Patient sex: M
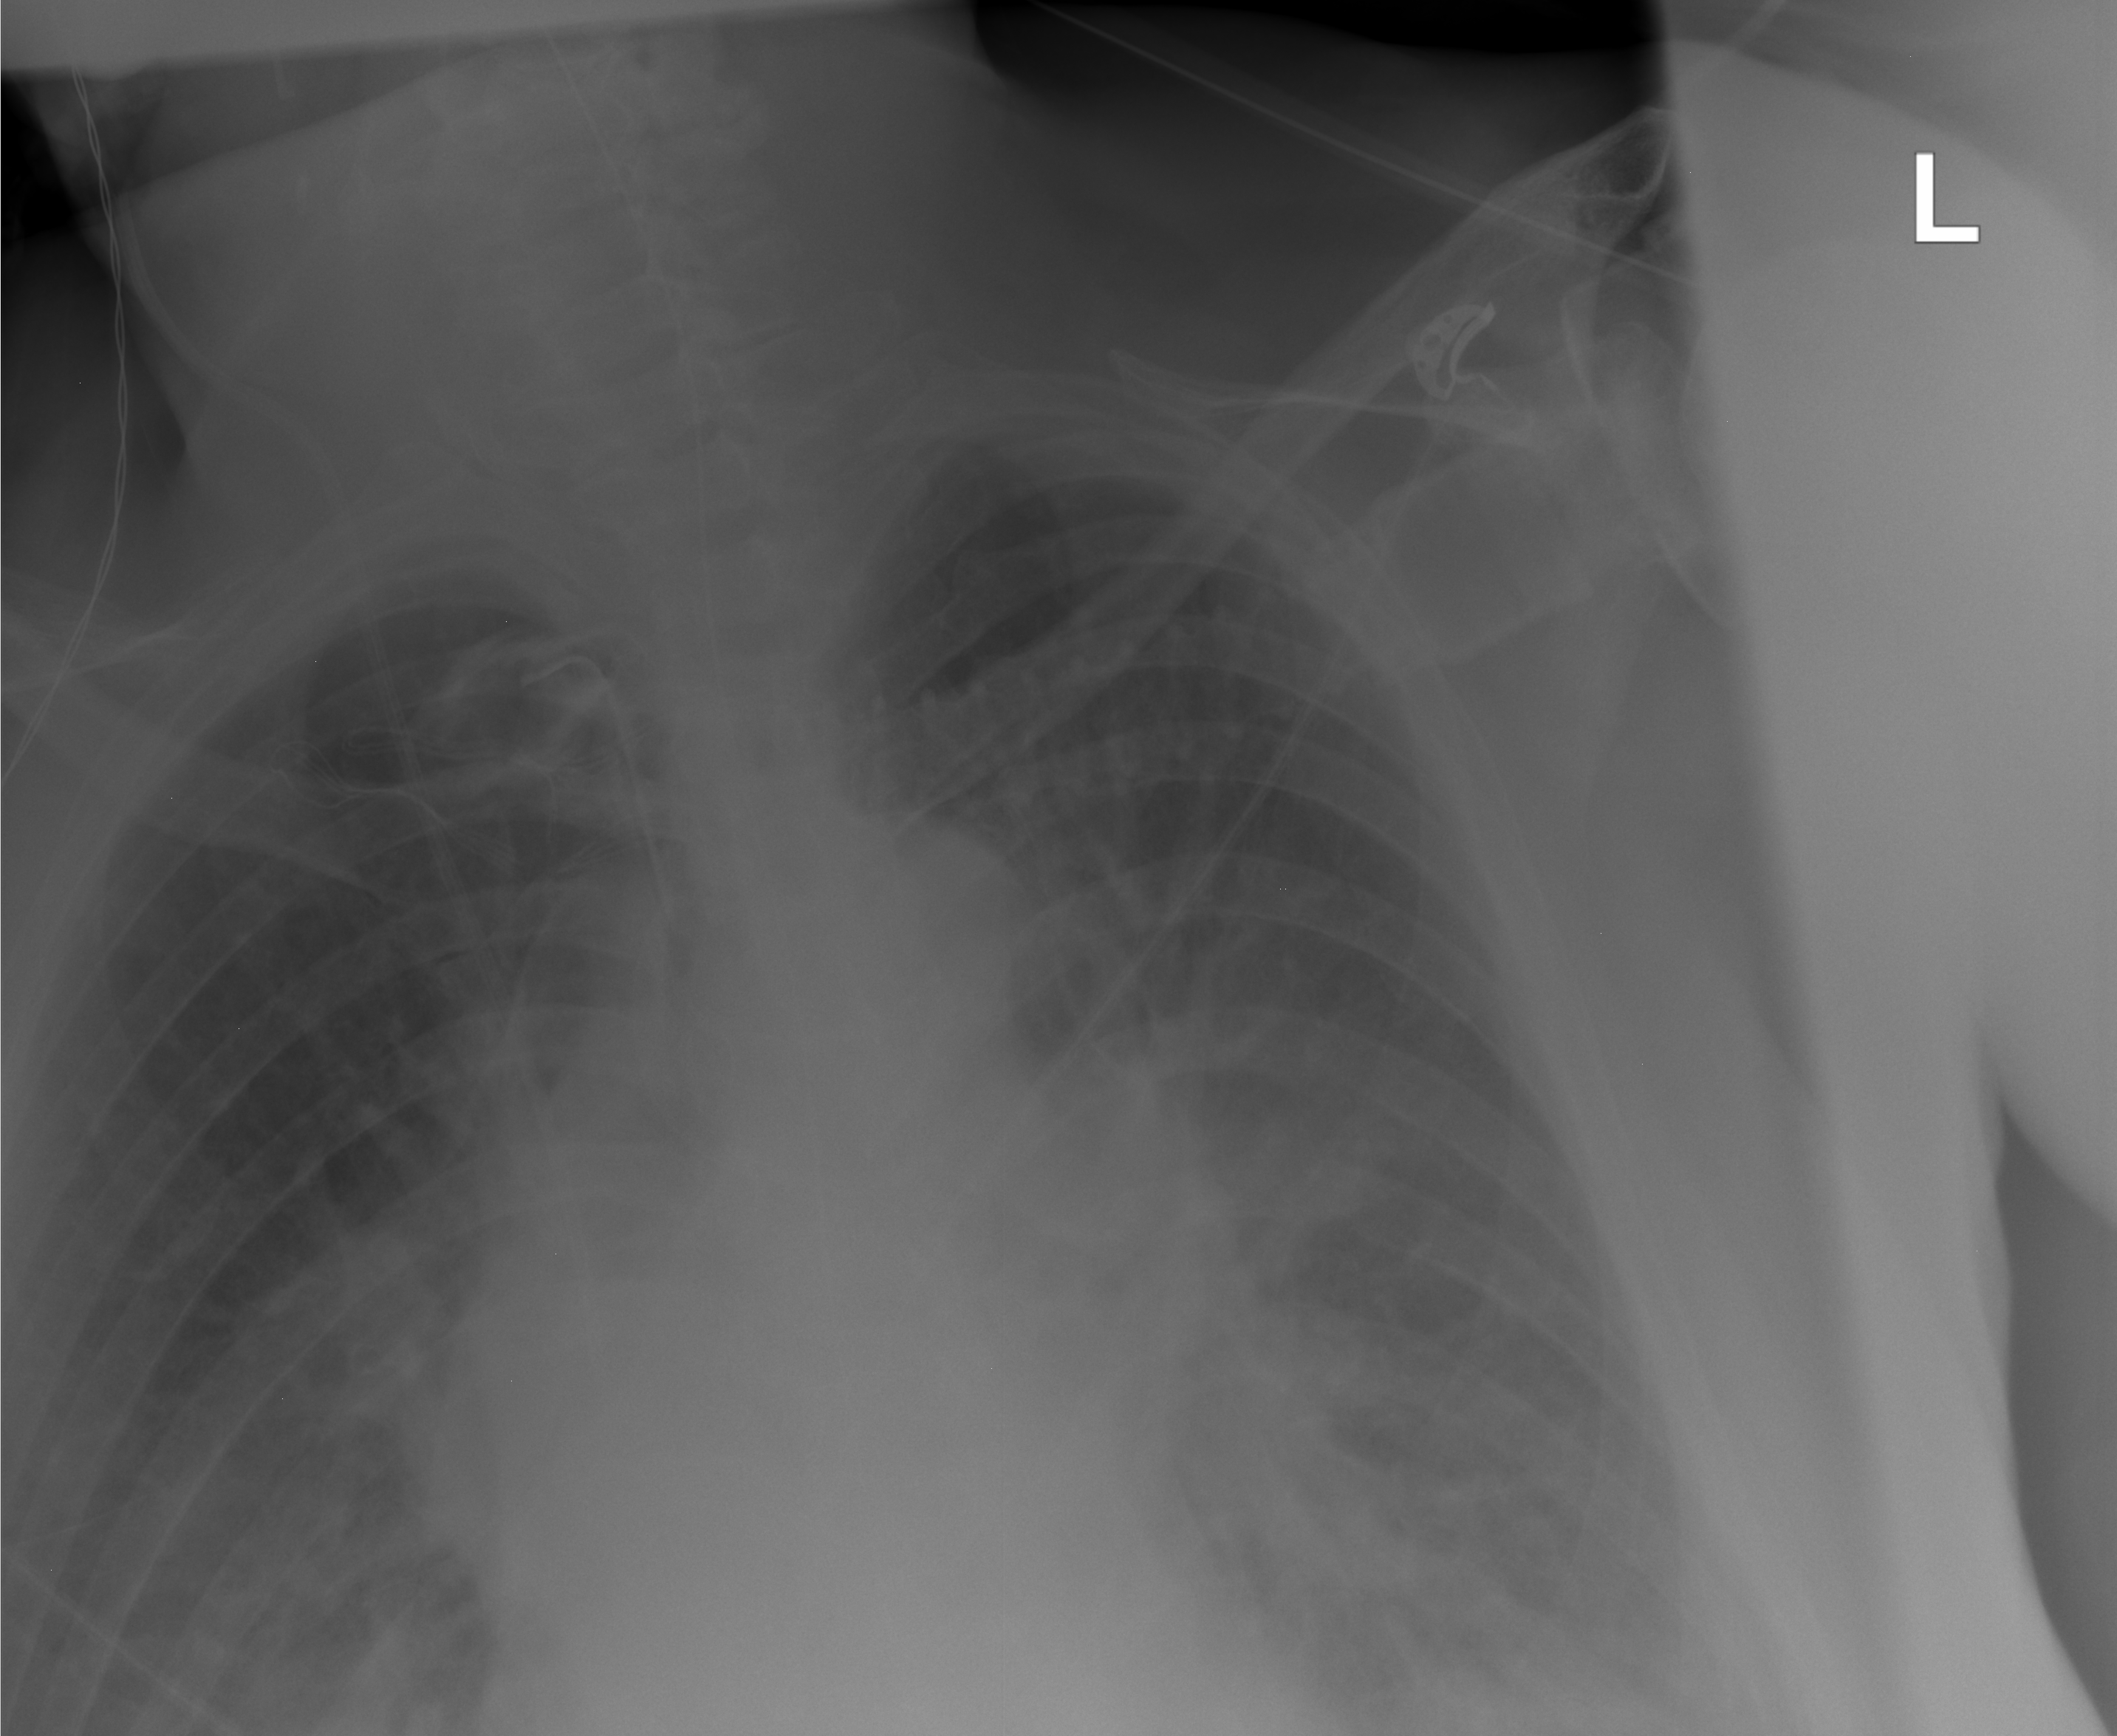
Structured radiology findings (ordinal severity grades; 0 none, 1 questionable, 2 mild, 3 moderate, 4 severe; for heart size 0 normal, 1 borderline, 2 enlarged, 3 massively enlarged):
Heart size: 2
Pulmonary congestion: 2
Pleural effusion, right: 0
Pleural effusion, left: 0
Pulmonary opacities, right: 0
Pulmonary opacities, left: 0
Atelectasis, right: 2
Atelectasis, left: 2